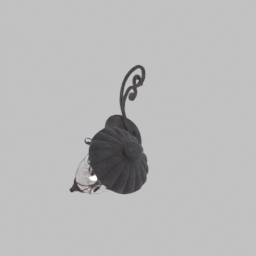
Label: lighting